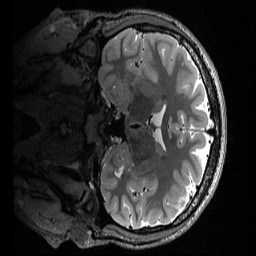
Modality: T2w
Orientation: coronal
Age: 21
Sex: male
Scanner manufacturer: siemens
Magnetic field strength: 3 T
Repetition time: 3.2 s
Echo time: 0.566 s